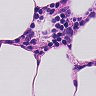
Metastatic tissue present: no